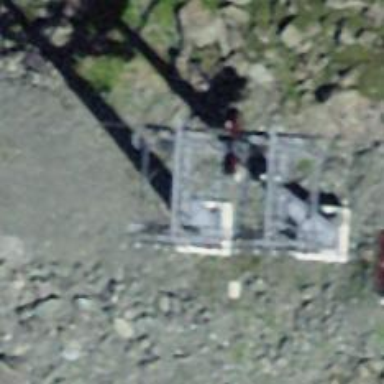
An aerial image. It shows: Pylon for aerialway.